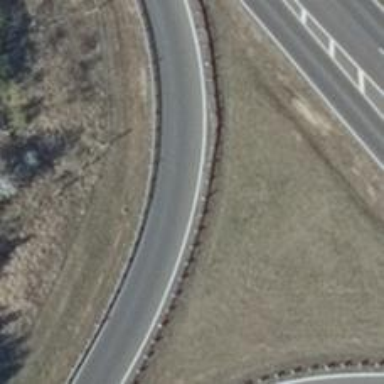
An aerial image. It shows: Trunk link highway.